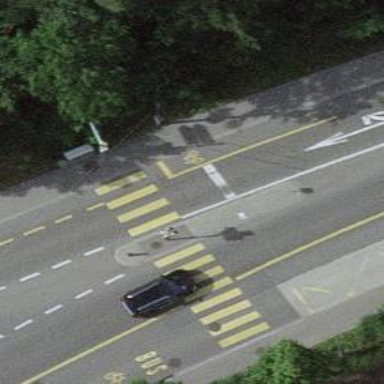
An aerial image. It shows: Kerb barrier.